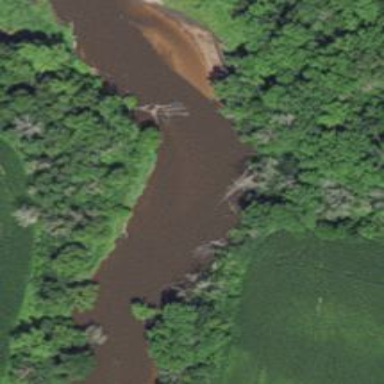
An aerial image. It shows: Beautiful river scene.